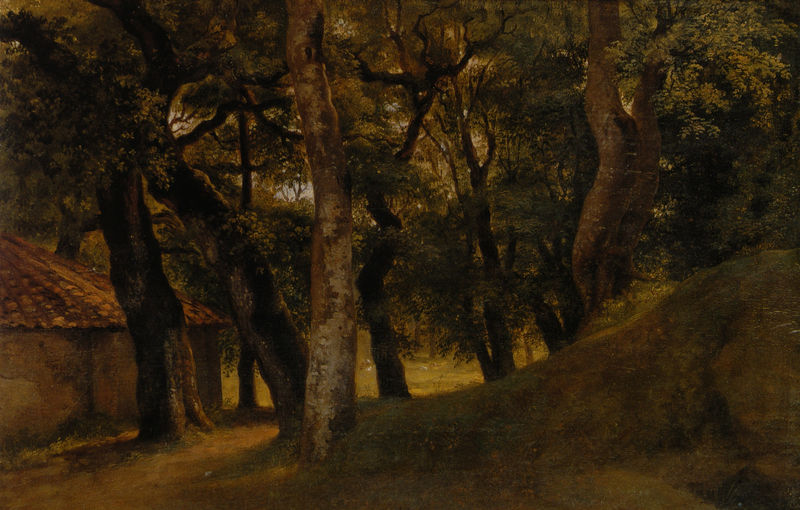
Titel: Das Haus des Forstwarts in der Villa Borghese
Künstler: Pierre Henri de Valenciennes
Standort: Paris
Institution: Musée du Louvre
Schlagwörter: baum, berg, blätter, dunkel, gemälde, himmel, laub, schatten, weiß, baumstämme, bäume, fluss, gelb, grün, landschaft, ocker, äste, abend, blumen, braun, grau, hell, holz, licht, orange, schwarz, dach, gebäude, gras, haus, park, rasen, rot, tiere, weg, wiese, malerei, alt, wand, bild, baumstamm, birke, birken, feld, hügel, natur, stamm, zweige, büsche, einsam, hütte, sonne, realismus, blatt, wald, anhöhe, dachziegel, garten, sommer, düster, italien, abhang, warm, hang, sonnenlicht, mauer, ziegel, tag, landschaftsmalerei, monochrom, rind, herbst, französisch, romantik, häuschen, querformat, stämme, finster, melancholie, melancholisch, deutsch, baumkronen, flechten, courbet, scheune, hauswand, moos, lichtung, gross, laubbaum, schein, unterholz, has, geäst, rotbraun, dickicht, rinde, laubbäume, stall, ziegeldach, hain, dicht, knorrig, barbizon, kate, schaten, eichen, baumrinde, gegenlicht, brau, bau, schindeln, schindel, stäme, kronen, erdhügel, rundbau, schrägdach, dachpfannen, gemäle, dachziegeln, trist, lorrain, finka, hutte, gebäde, blätterwald, mos, landschafsbild, sammel, waldhaus, tonziegel, hlandschaft